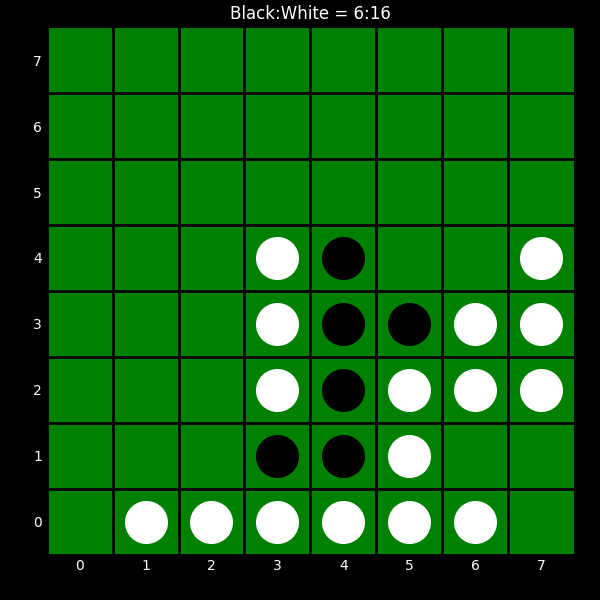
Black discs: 6
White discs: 16